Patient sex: F
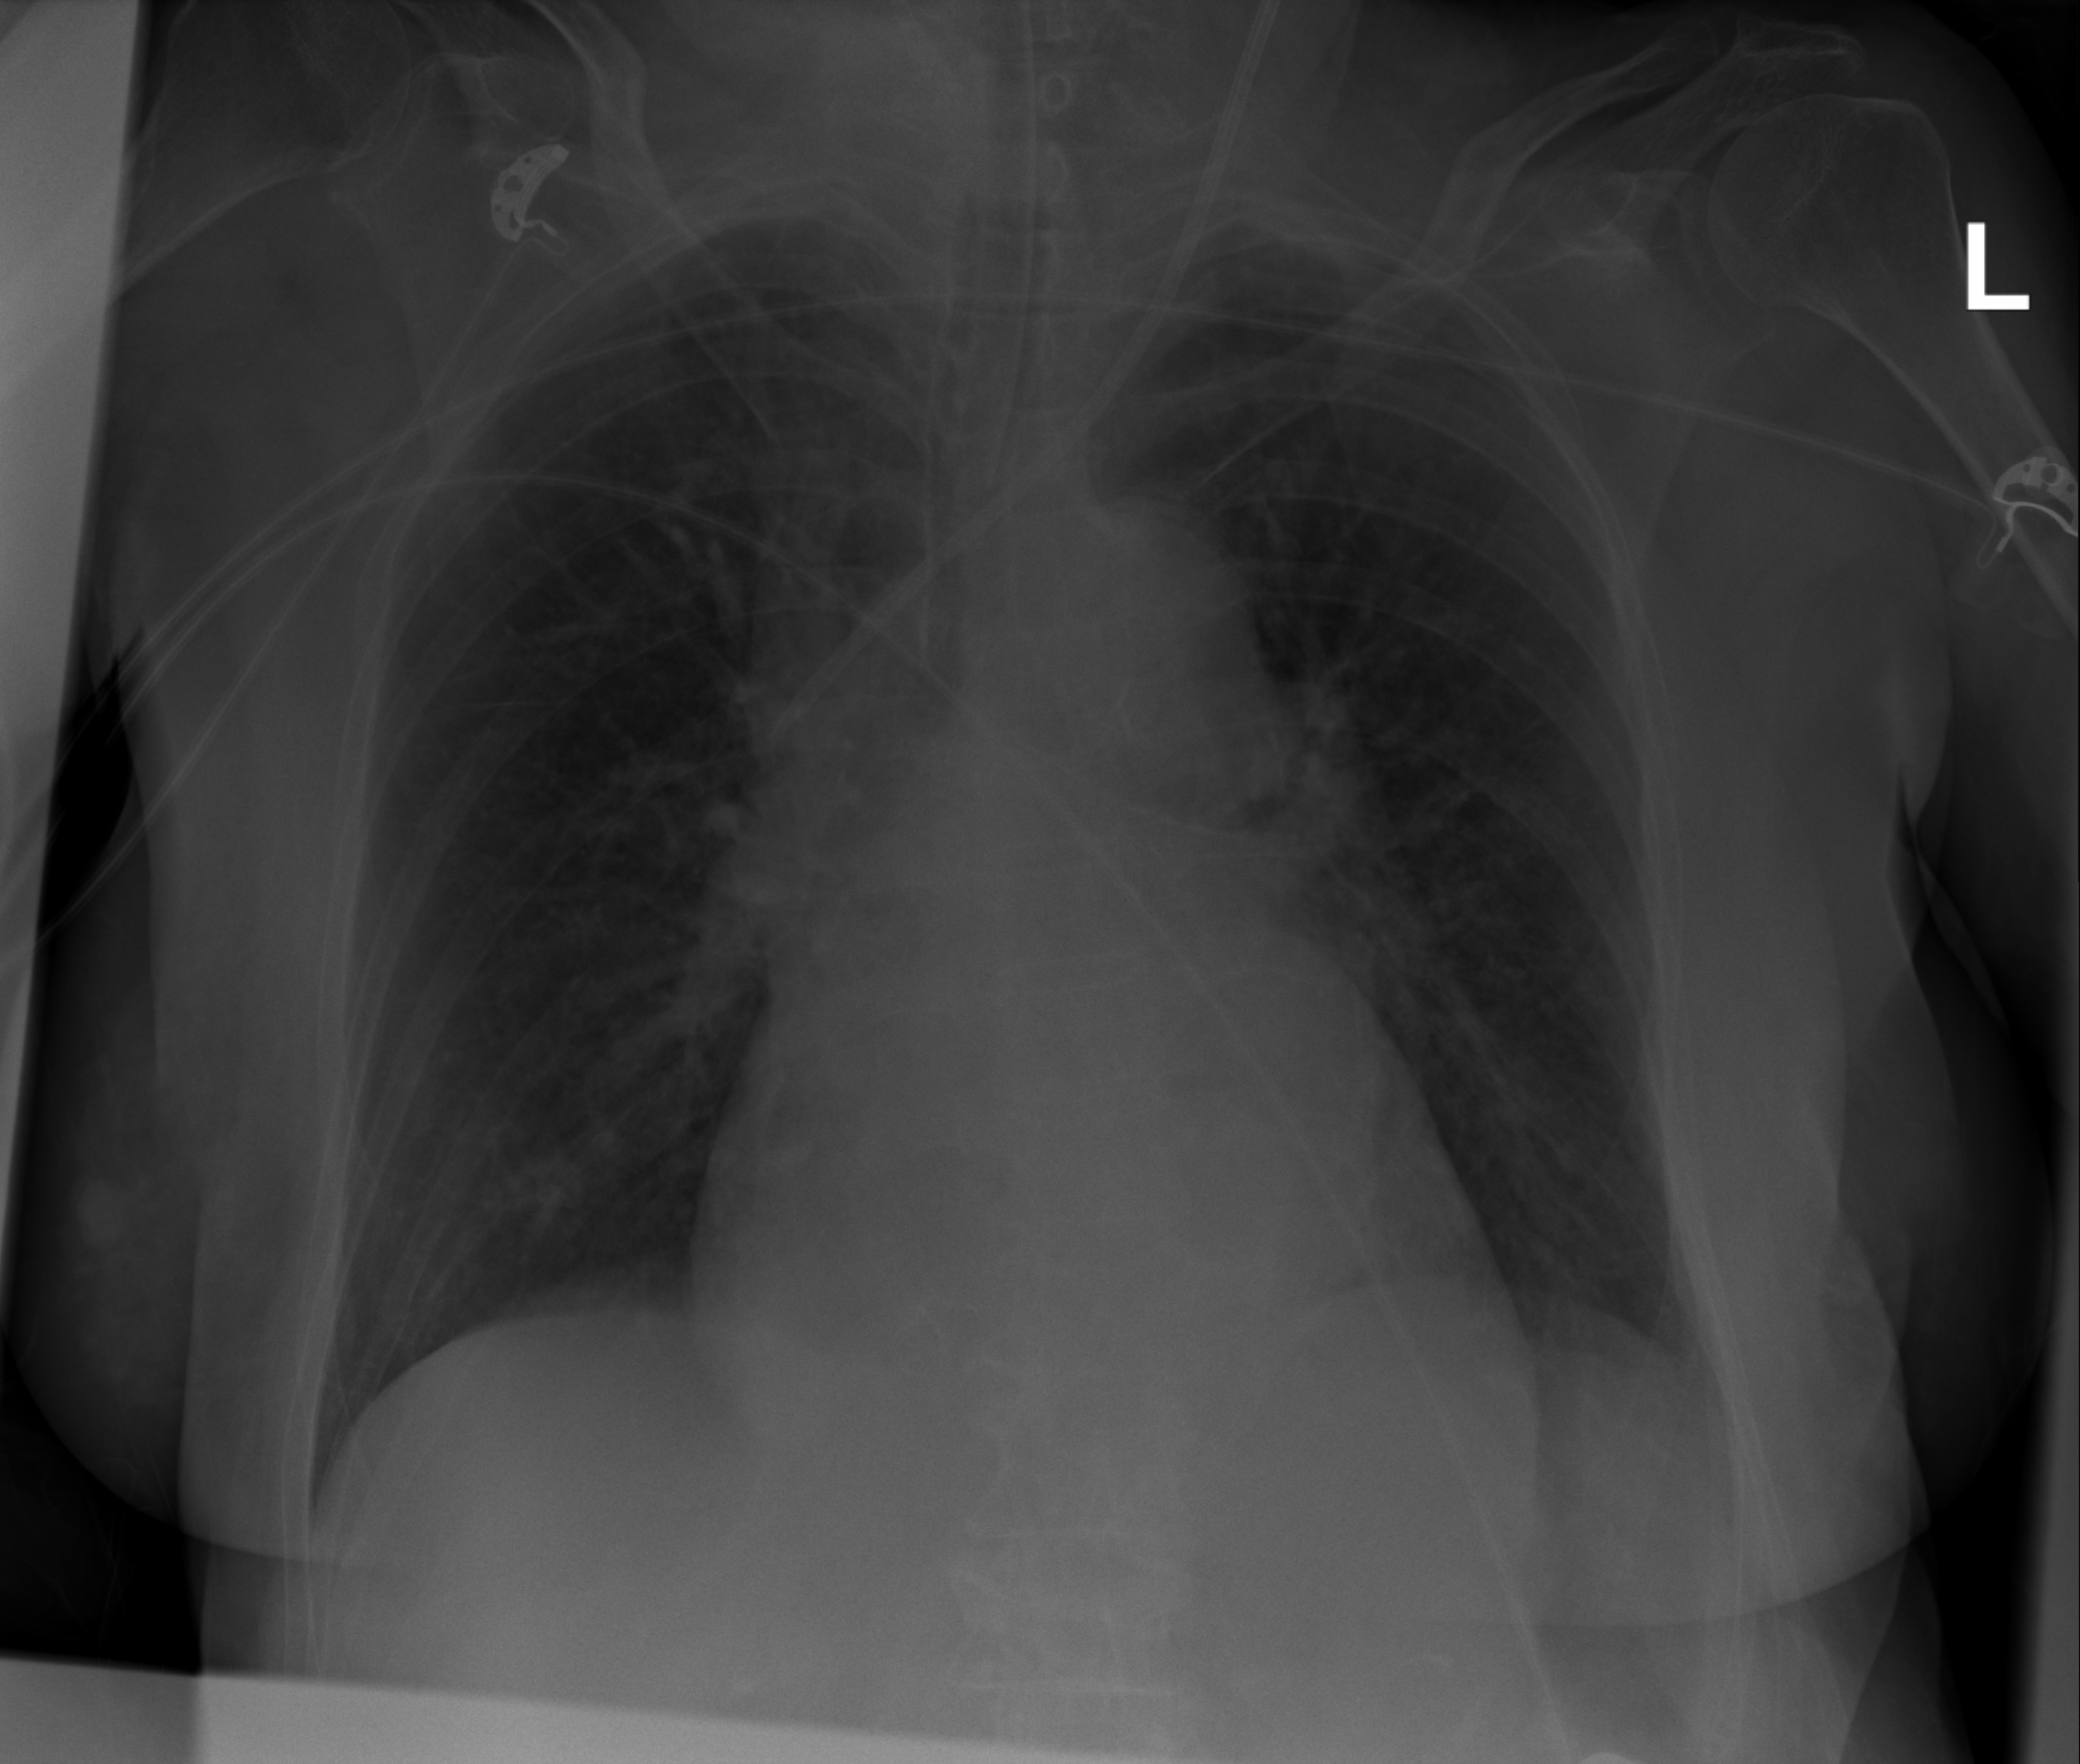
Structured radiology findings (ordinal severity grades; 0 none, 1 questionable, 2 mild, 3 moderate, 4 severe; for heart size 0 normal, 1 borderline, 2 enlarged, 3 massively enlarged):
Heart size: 2
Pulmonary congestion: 2
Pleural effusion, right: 0
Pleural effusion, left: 2
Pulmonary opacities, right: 0
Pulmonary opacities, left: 0
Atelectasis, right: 0
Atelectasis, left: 2